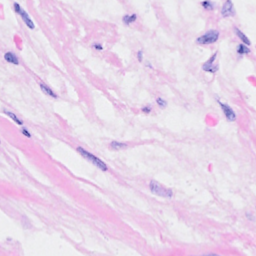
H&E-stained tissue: Breast